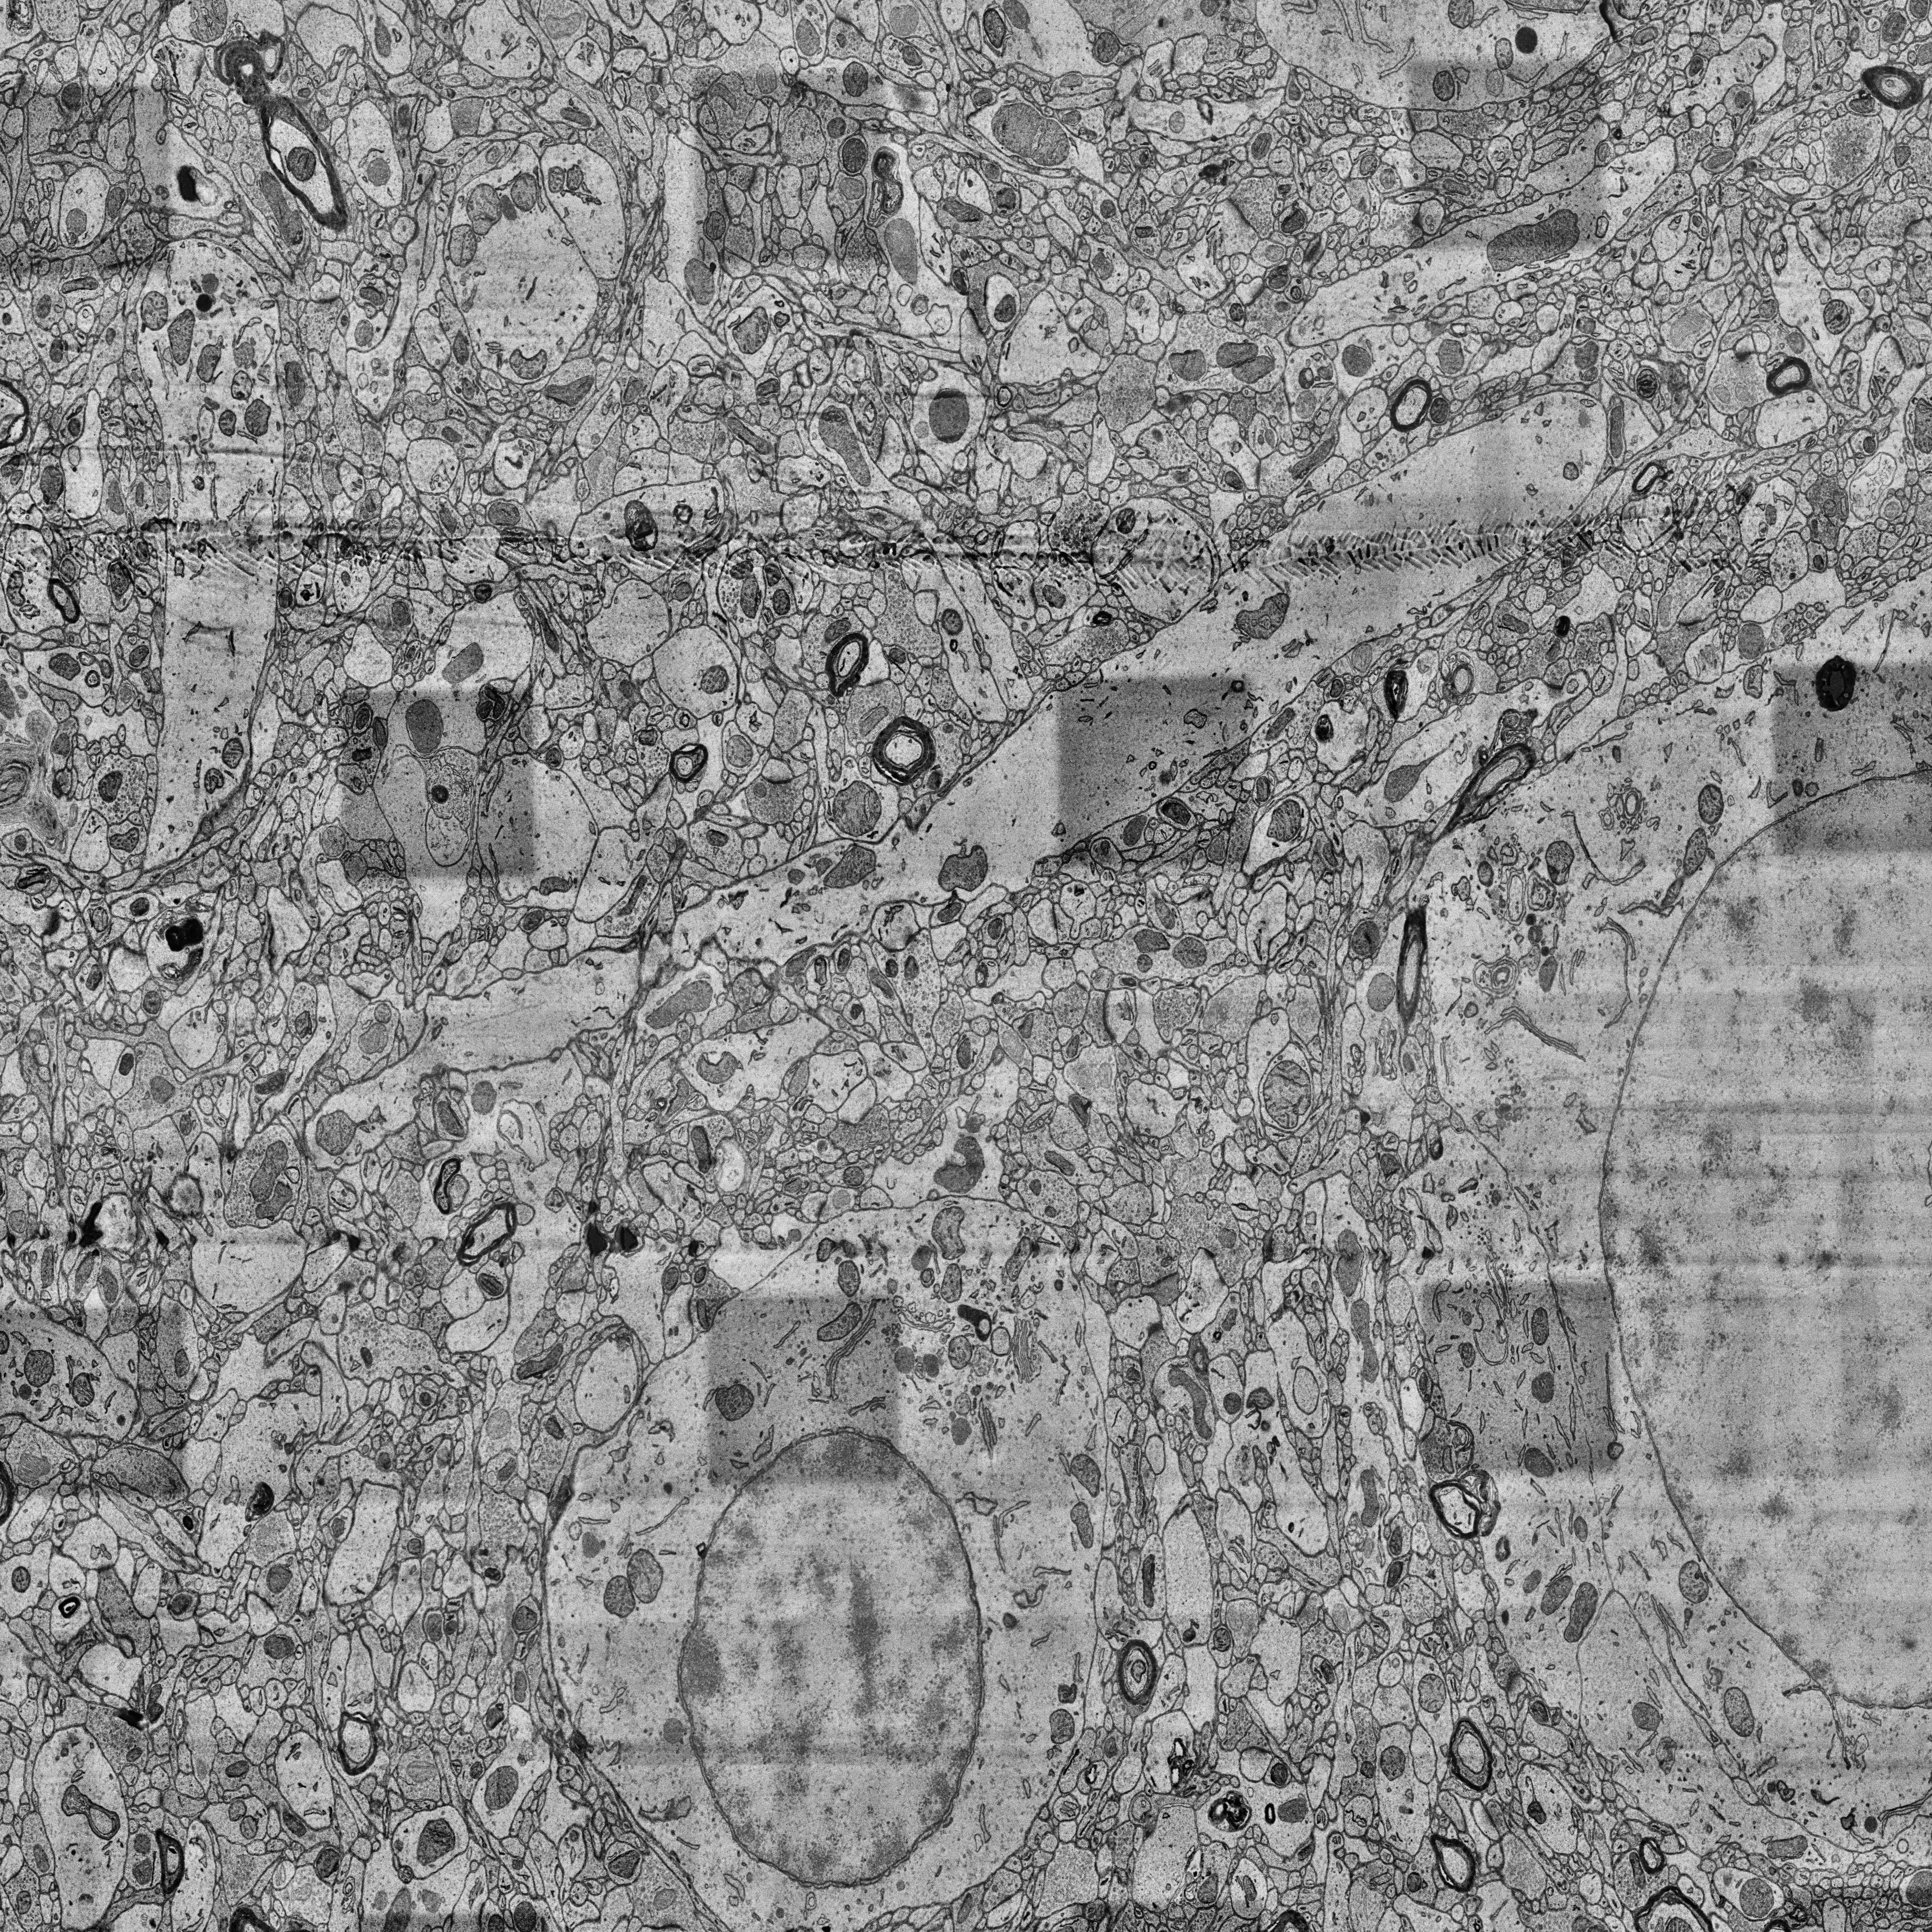
Electron microscopy slice of human cortex tissue
Slice depth (z): 361
Mitochondria instances in slice: 454